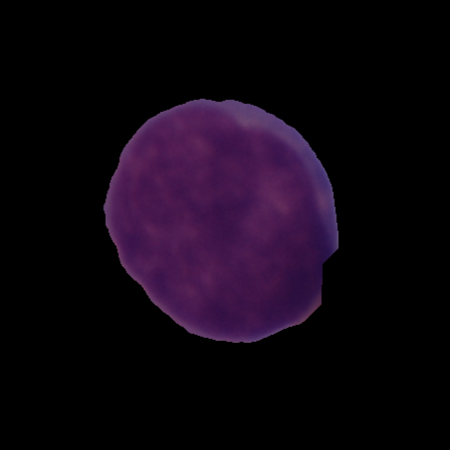
Label: cancer